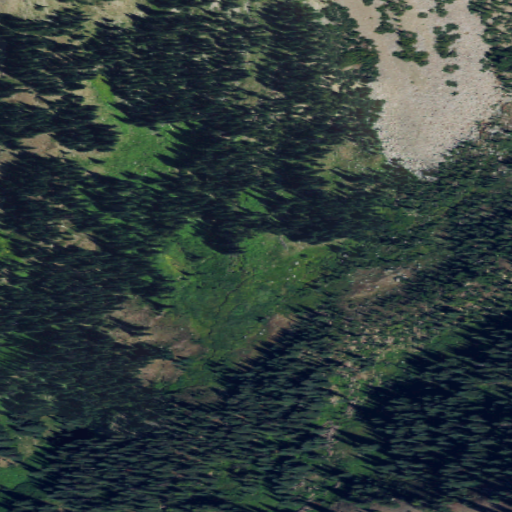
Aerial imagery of plain(s) in Washington named Sunnybrook Meadows containing evergreen forest, shrub, and barren land